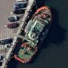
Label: Towing_vessel